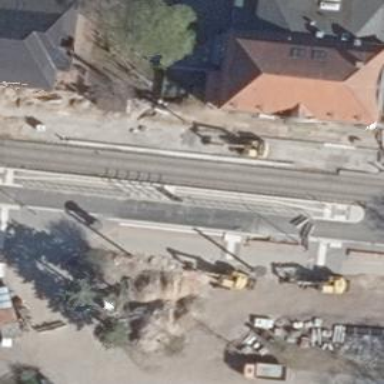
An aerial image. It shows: Tram stop.